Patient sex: M
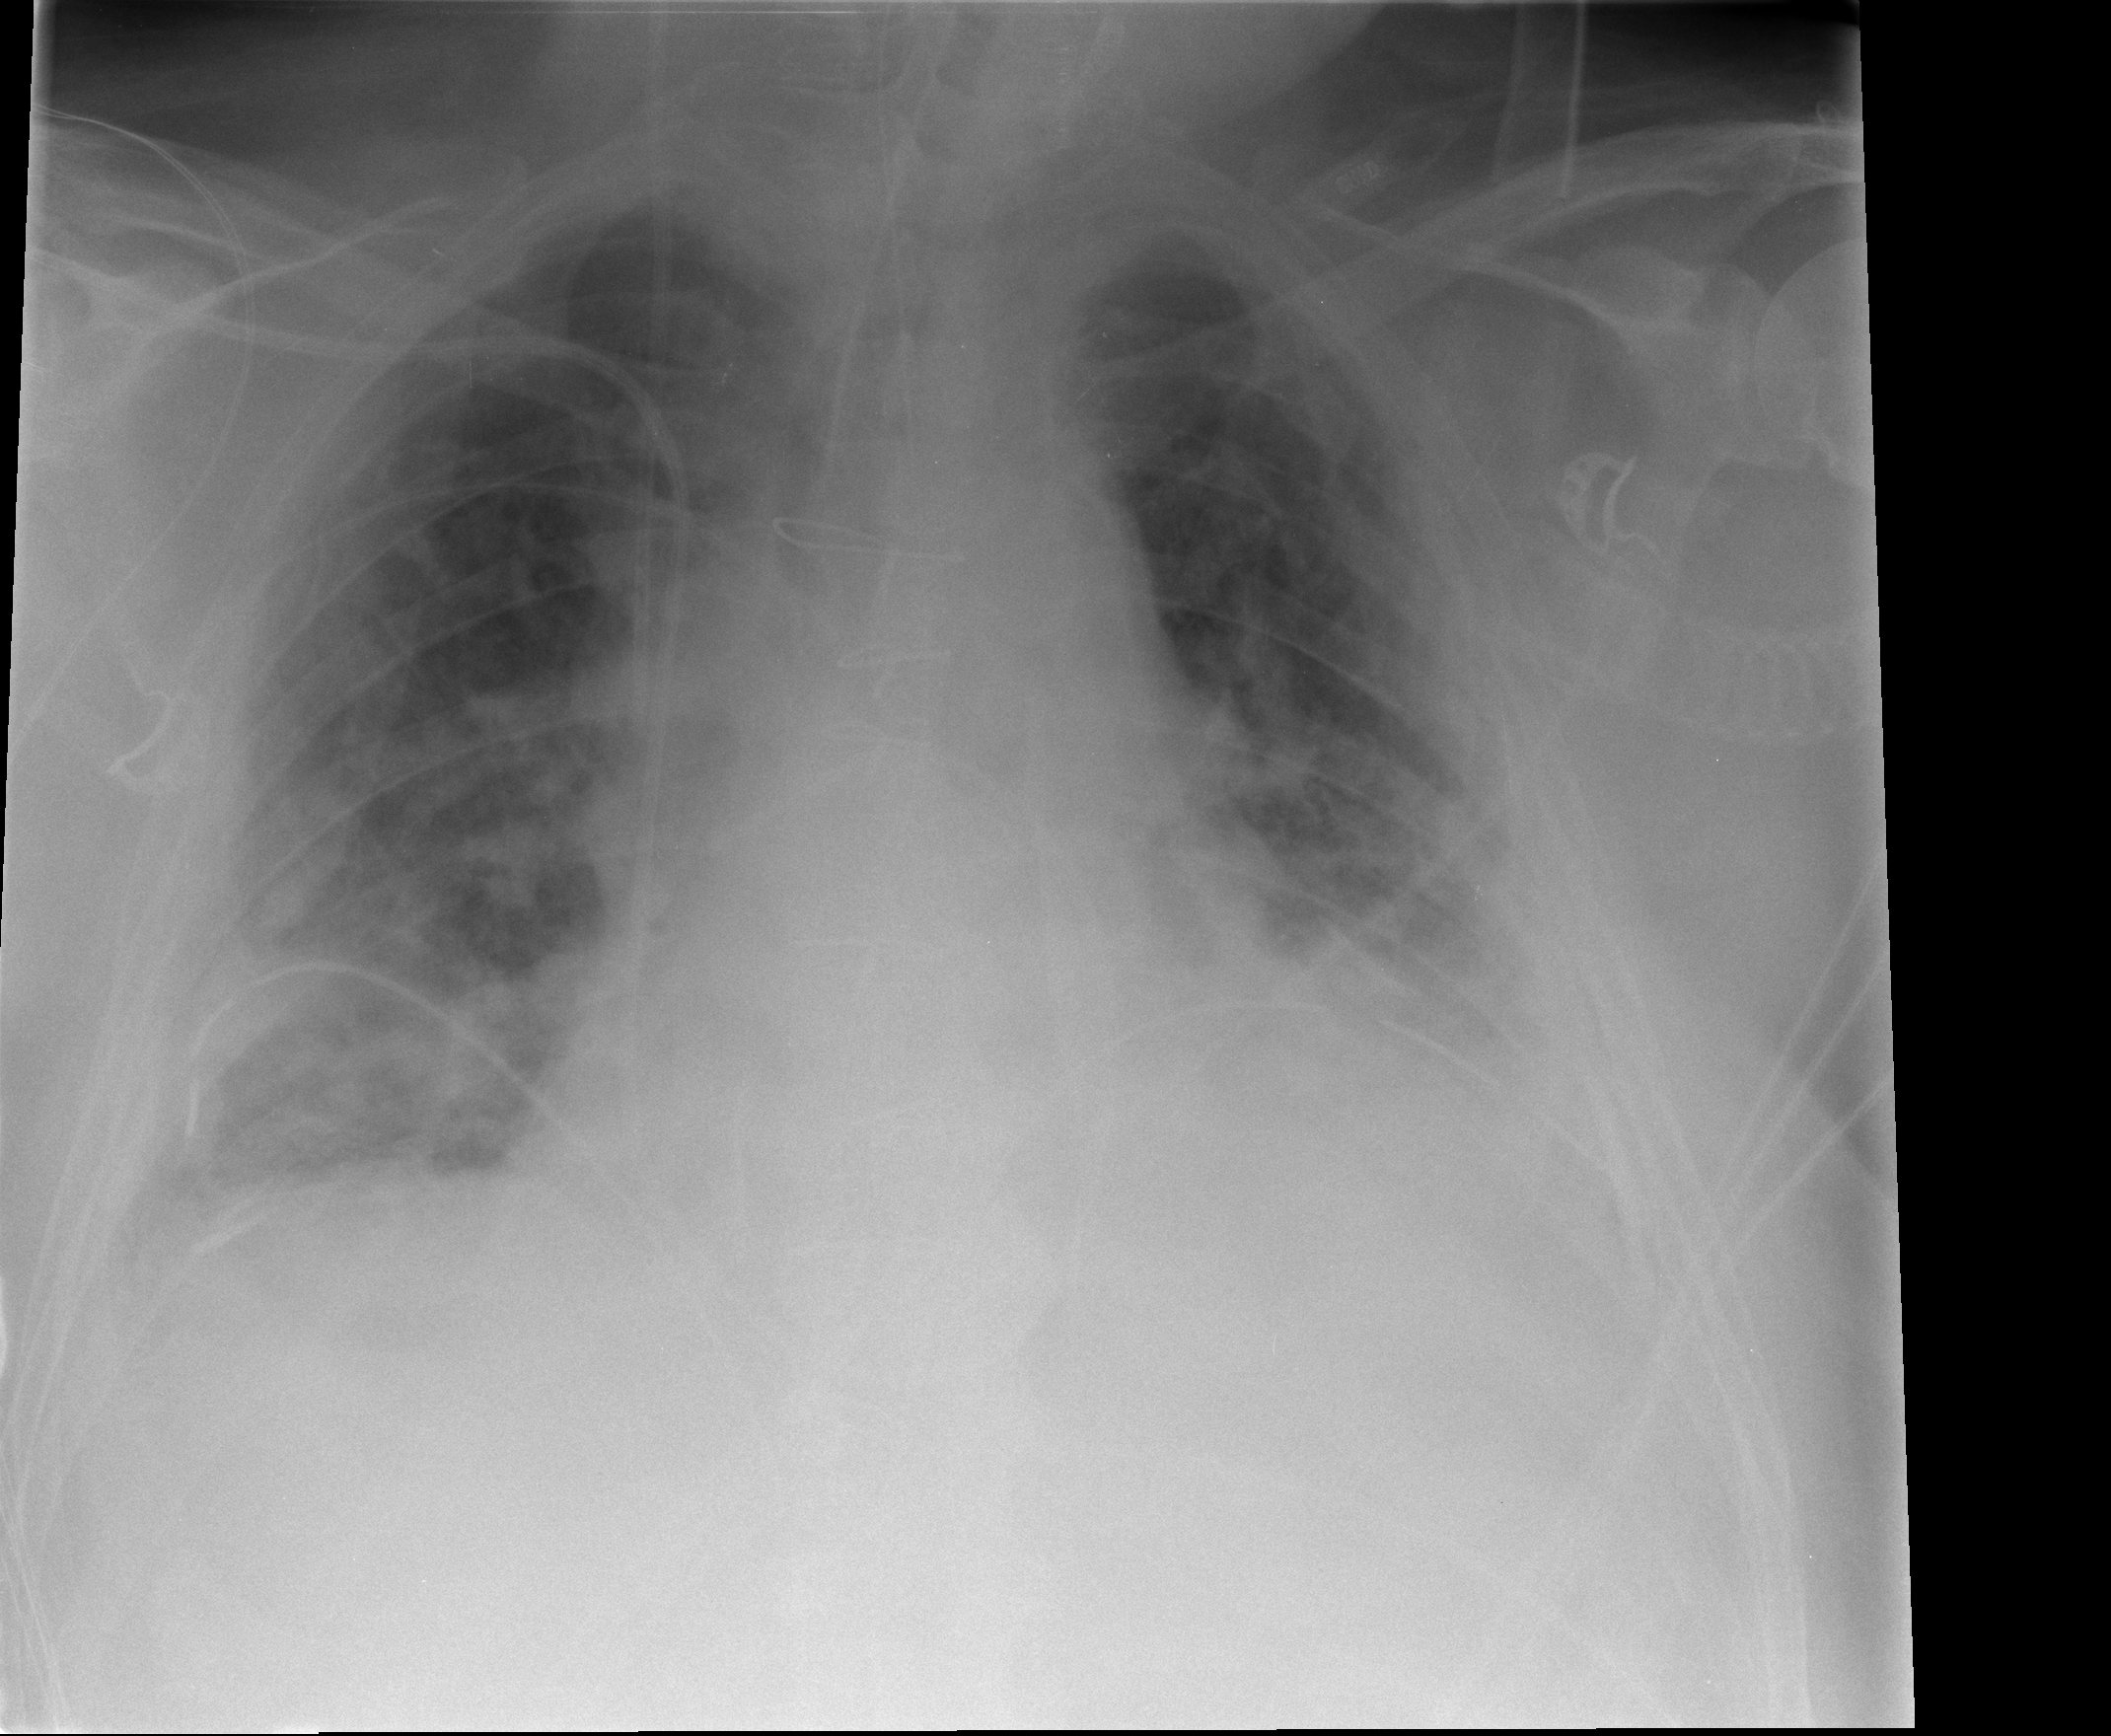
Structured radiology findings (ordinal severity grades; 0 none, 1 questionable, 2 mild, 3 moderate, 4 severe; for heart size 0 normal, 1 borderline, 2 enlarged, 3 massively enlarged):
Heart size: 2
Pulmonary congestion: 2
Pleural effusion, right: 2
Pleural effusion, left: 2
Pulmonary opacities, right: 2
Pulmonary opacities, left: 2
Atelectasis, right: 2
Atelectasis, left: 2